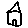
Label: house